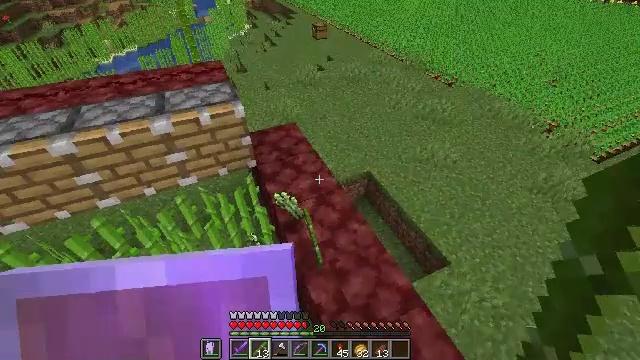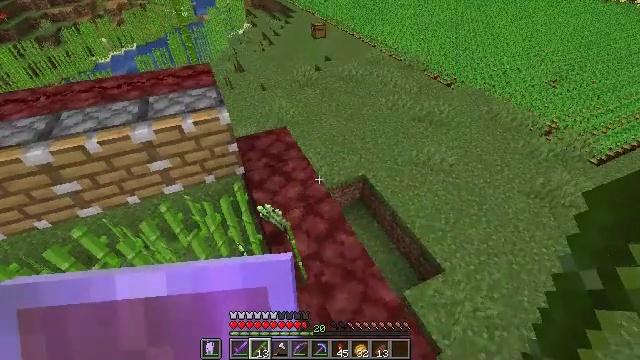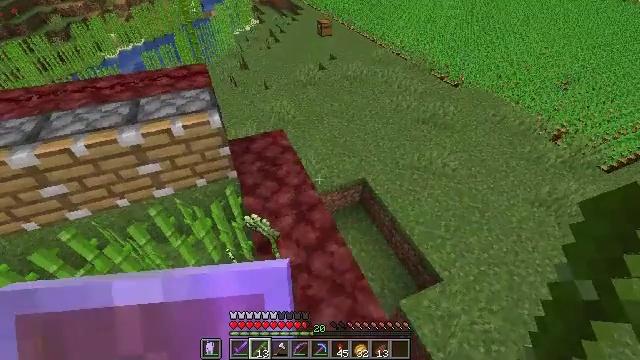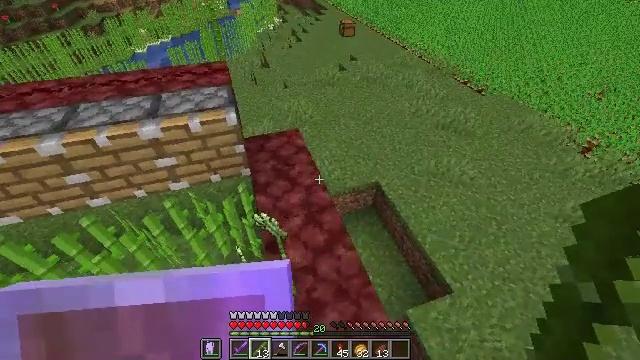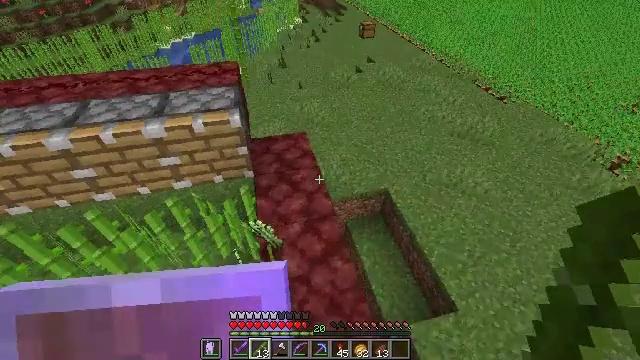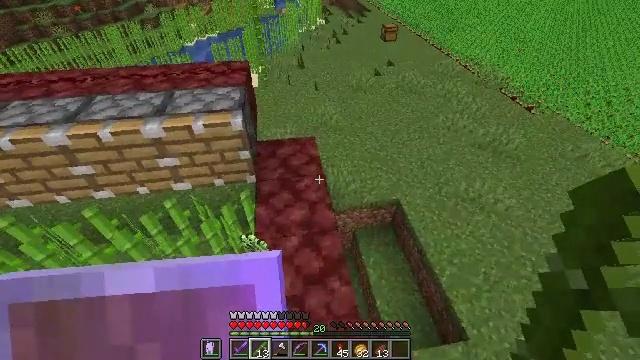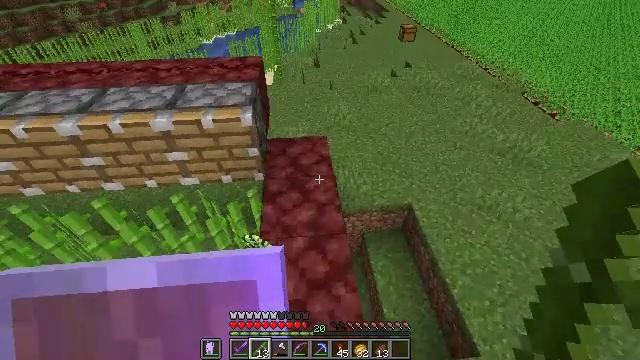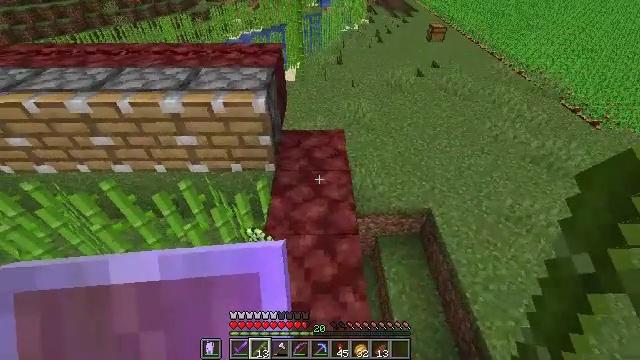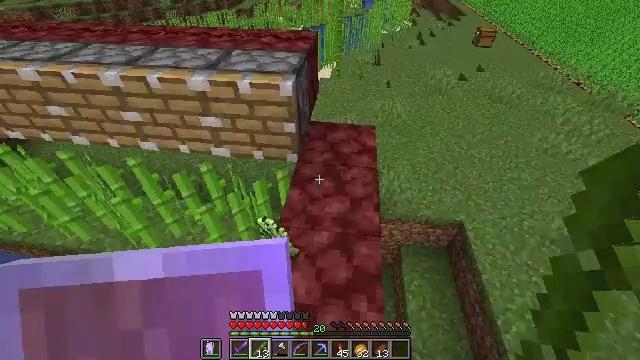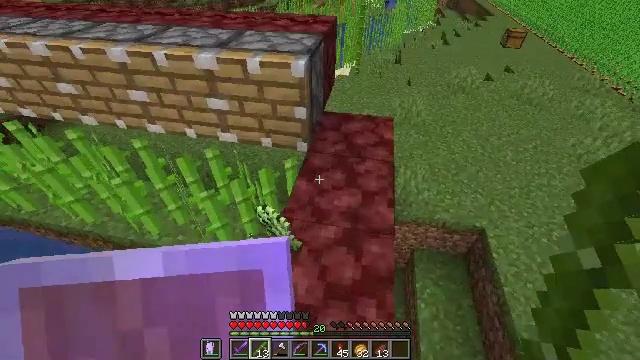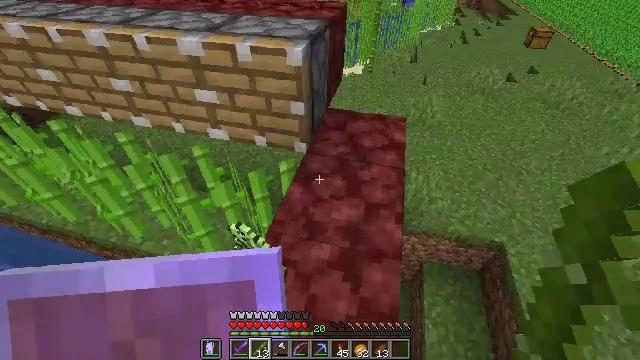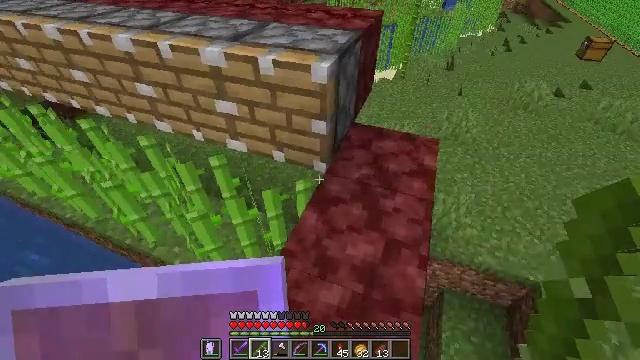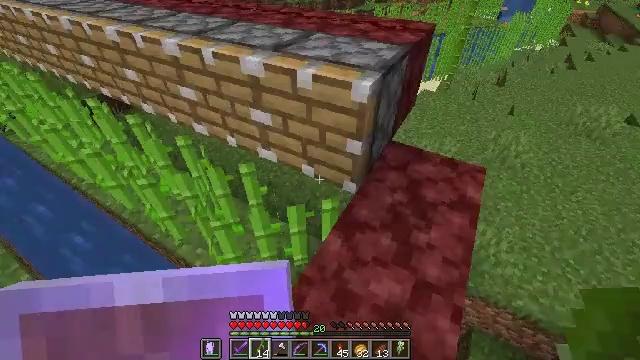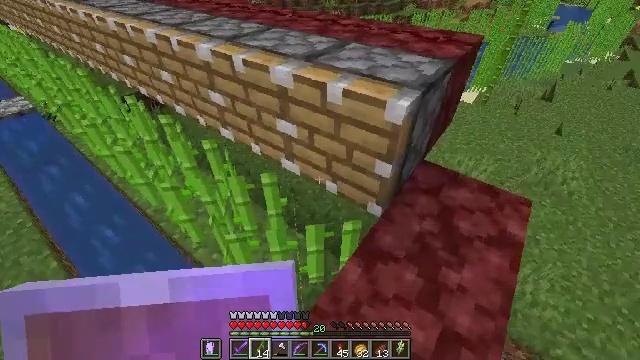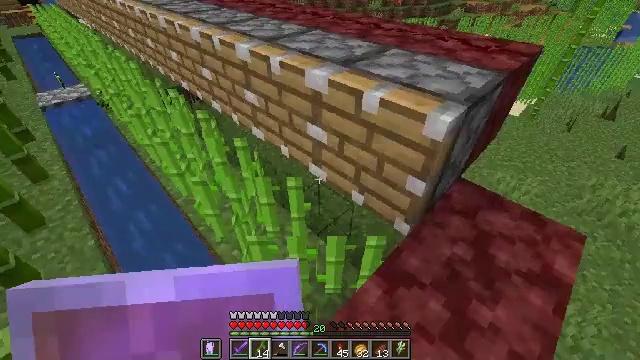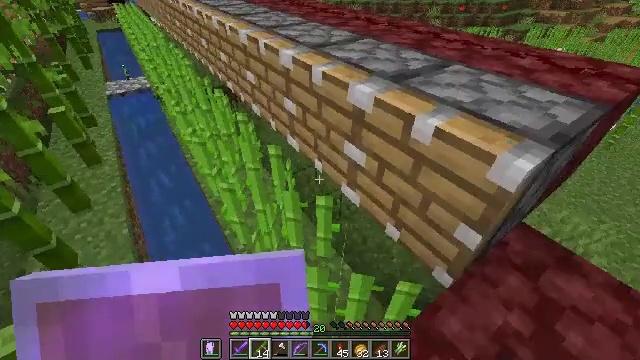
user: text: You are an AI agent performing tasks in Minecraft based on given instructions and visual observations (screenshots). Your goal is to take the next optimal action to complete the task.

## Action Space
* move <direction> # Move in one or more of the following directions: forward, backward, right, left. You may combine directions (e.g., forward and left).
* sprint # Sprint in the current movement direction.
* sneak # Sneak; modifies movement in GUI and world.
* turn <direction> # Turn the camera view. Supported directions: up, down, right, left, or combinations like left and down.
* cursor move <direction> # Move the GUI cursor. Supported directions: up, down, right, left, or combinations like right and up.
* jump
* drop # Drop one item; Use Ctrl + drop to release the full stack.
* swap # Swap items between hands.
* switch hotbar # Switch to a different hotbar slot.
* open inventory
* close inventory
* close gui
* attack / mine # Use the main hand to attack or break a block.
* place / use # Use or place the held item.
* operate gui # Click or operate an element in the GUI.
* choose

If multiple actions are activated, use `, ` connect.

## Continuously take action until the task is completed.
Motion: motion action
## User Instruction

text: Drop a bamboo.
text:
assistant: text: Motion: move forward and move right
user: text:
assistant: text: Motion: move forward and move right, turn left
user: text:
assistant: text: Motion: move forward and move right, turn left
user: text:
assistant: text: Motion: move forward, turn left
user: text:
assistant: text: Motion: move forward, turn left
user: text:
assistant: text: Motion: move forward, turn left
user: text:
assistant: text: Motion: move forward, turn left
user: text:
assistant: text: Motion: move forward, turn left
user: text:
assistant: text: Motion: move forward, turn left
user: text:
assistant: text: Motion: move forward, turn left
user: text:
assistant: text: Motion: move forward, turn left
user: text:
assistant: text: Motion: move forward, turn left
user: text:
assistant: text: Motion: move forward, turn left
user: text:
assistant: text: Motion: move forward, turn left
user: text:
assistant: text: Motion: move forward, turn left
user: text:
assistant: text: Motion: move forward, turn left and up
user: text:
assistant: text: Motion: move forward, turn left
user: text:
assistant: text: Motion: move forward, turn left
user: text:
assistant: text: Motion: move forward, turn left
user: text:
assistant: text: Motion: move forward, turn left and up
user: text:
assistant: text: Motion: move forward, turn left
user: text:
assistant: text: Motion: move forward
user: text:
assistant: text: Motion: move forward
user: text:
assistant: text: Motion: move forward, turn up
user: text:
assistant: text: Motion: move forward, turn right and up
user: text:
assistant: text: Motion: move forward, turn right and up
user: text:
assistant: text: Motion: move forward, turn right and up
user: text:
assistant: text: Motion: move forward, turn up
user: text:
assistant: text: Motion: move forward
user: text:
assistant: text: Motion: move forward